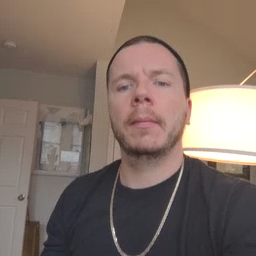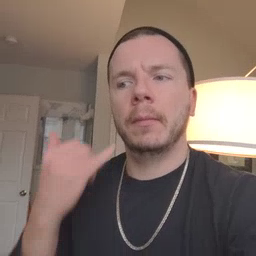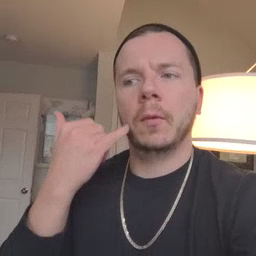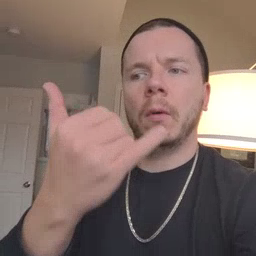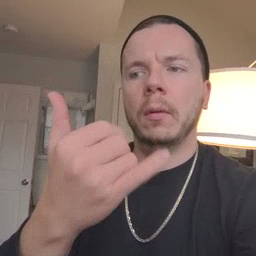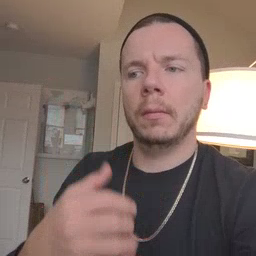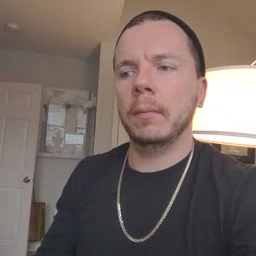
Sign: callonphone